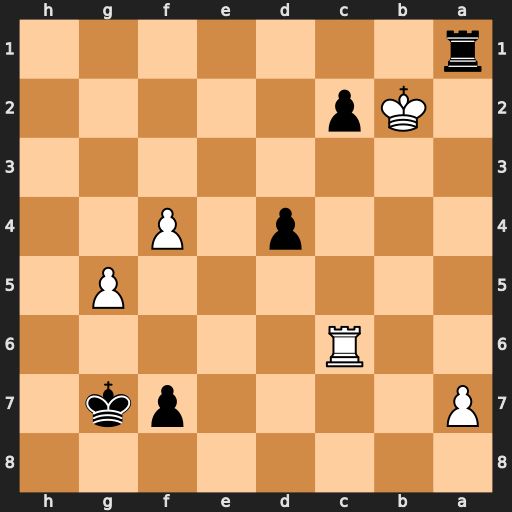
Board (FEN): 8/P4pk1/2R5/6P1/3p1P2/8/1Kp5/r7
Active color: b
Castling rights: -
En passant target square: -
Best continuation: d3 Kxa1 d2 Kb2 d1=Q